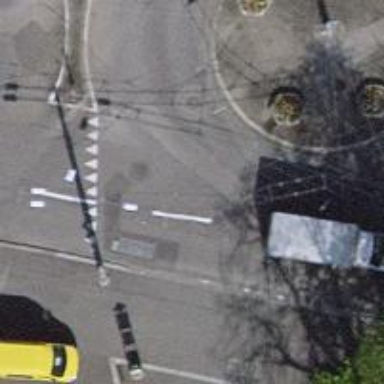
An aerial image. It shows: Tertiary road with asphalt surface and trolley wires.